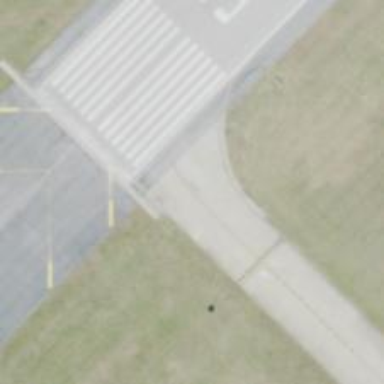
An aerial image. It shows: Image of taxiway at airport.